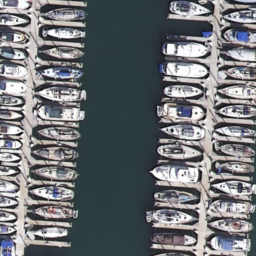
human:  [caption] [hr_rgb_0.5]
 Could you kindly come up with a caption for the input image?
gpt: Many boats docked in lines at the harbor and some positions are free .

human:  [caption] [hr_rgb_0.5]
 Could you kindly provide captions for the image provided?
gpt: Lots of boats docked in lines at the harbor .

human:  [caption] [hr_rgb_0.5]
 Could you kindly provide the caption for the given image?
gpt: Lots of boats docked at the harbor and the water is deep blue .

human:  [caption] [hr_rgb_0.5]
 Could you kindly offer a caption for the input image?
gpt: Many boats docked in lines at the harbor and the water is deep blue .

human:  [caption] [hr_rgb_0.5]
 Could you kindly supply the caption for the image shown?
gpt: Lots of boats docked neatly at the harbor and the boats are closed to each other .